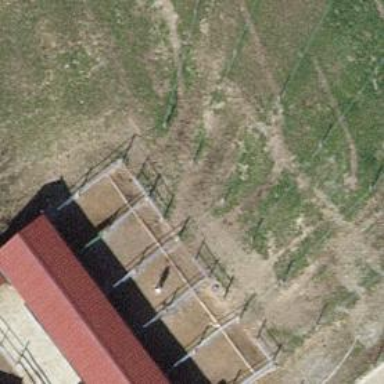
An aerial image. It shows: Fence is in the image.